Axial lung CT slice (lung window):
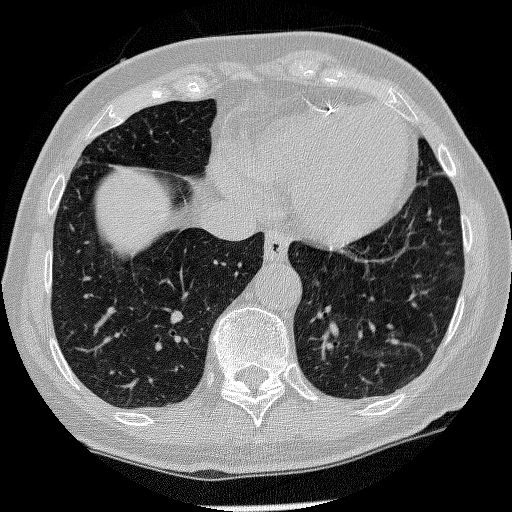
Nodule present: no